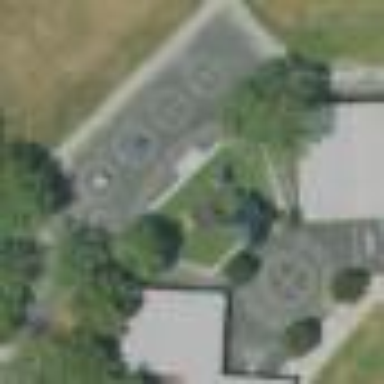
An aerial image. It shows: Schoolyard with asphalt surface.